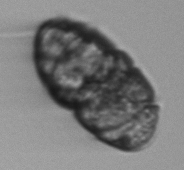
Label: Margalefidinium